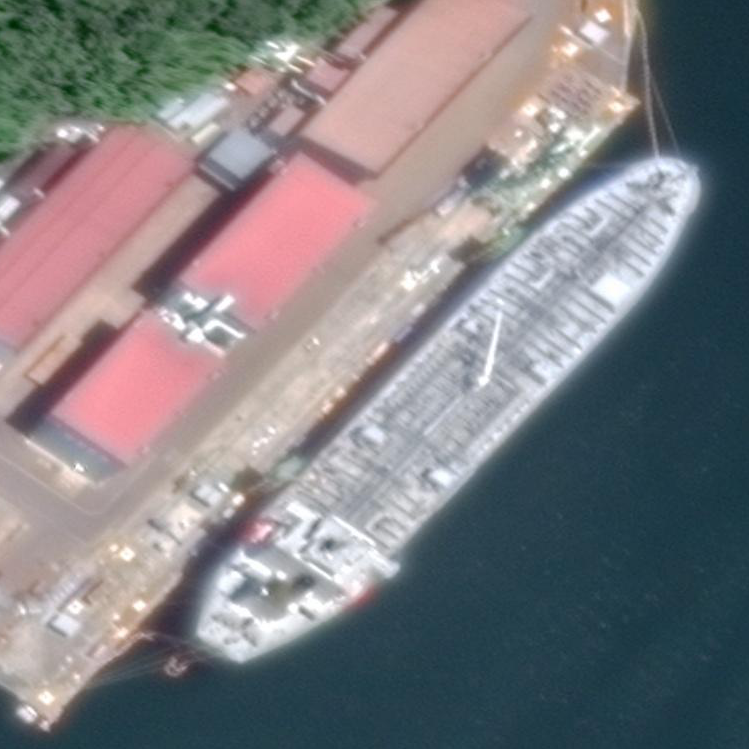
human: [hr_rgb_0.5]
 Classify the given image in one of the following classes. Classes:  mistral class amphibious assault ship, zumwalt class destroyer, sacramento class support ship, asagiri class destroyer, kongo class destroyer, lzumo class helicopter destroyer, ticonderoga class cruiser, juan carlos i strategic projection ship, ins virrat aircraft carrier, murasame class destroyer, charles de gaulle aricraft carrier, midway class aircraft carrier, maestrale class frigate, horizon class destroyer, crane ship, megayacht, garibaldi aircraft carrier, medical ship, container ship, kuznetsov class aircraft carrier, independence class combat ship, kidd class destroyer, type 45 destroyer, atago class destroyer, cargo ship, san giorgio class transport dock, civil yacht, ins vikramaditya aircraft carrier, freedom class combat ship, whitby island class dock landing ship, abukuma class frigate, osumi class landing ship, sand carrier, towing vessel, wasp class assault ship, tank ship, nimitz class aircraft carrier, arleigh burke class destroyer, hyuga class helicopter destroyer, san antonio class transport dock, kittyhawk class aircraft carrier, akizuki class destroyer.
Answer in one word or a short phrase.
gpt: Tank ship